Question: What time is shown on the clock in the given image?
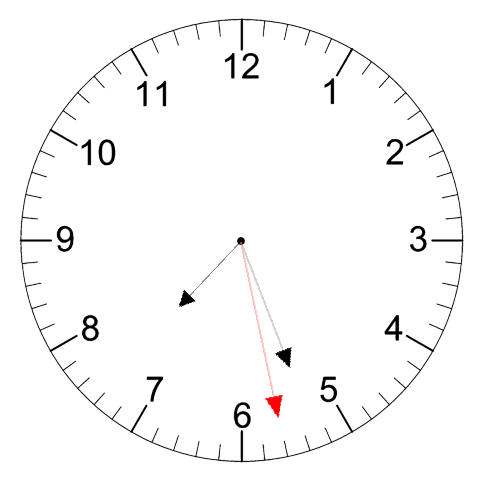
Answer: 07:26:28